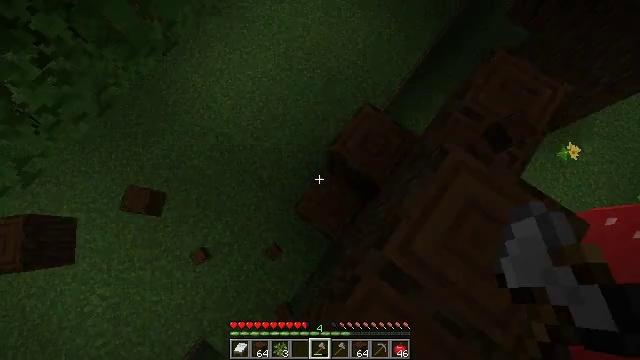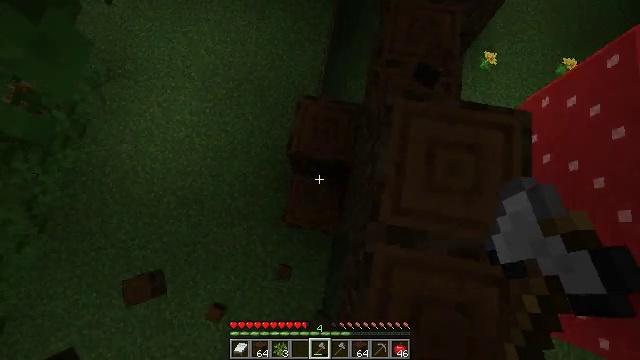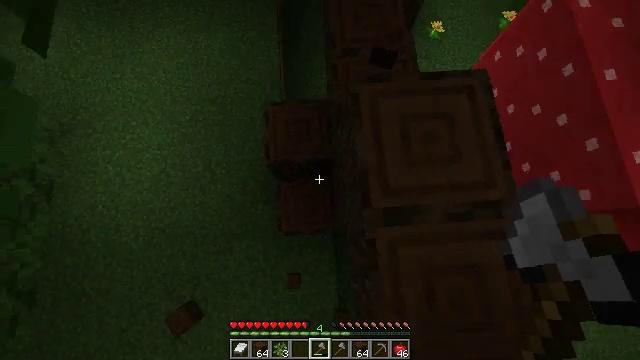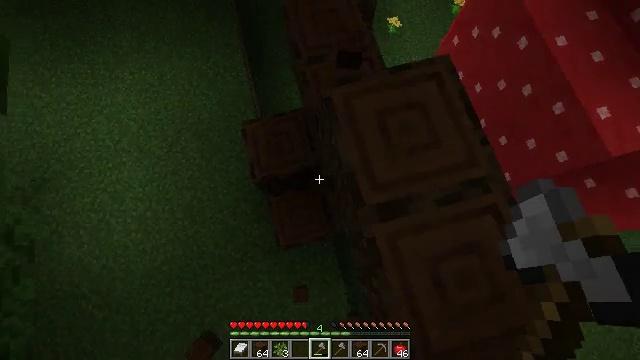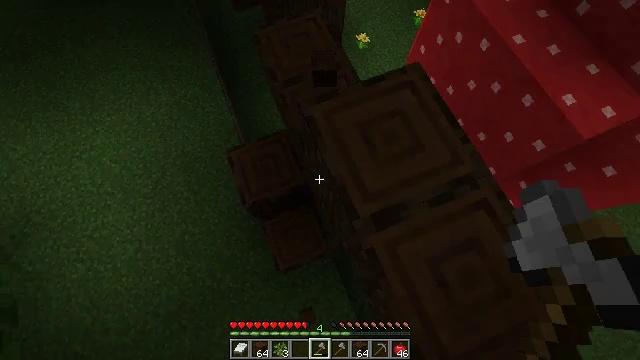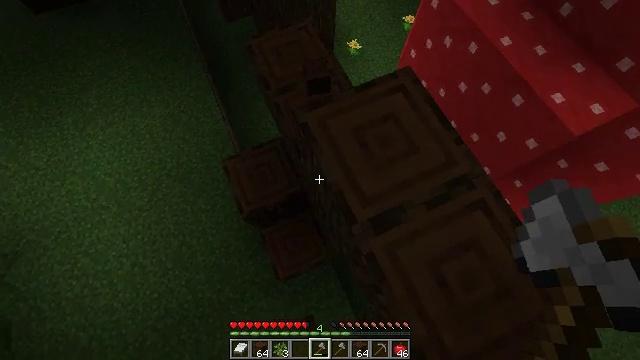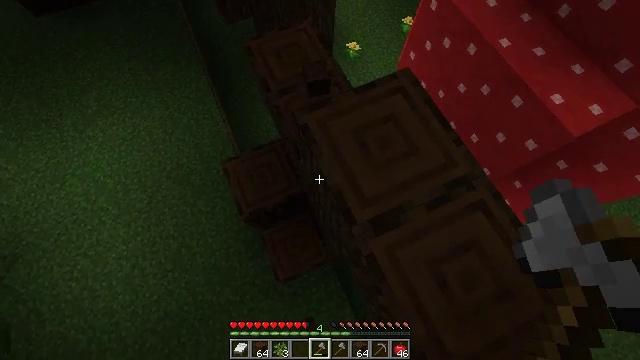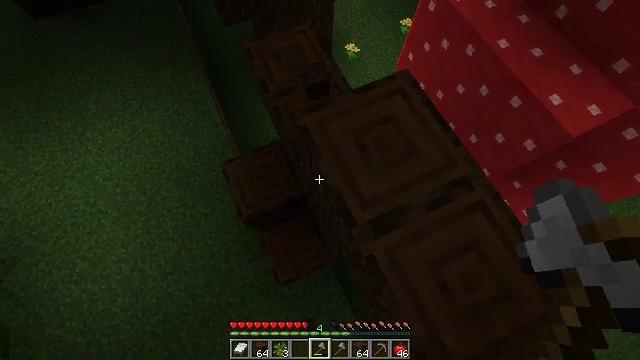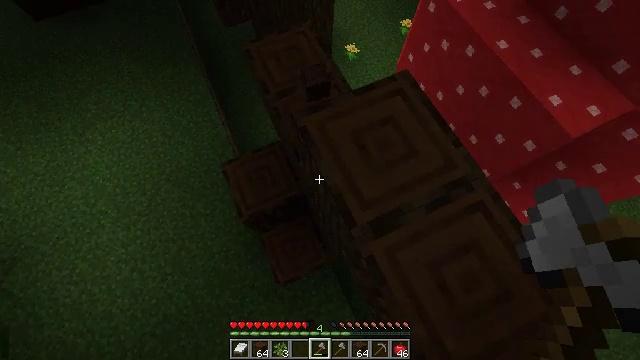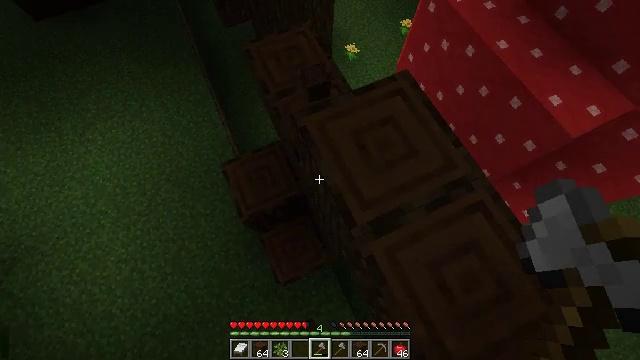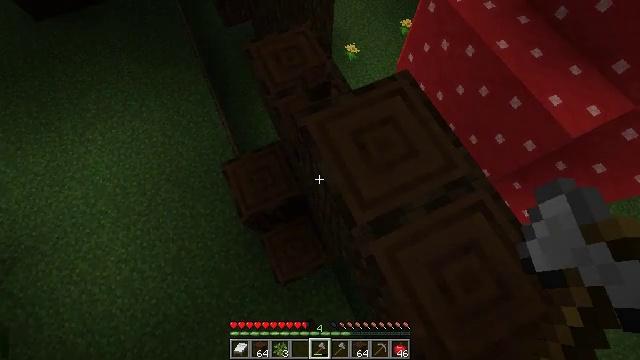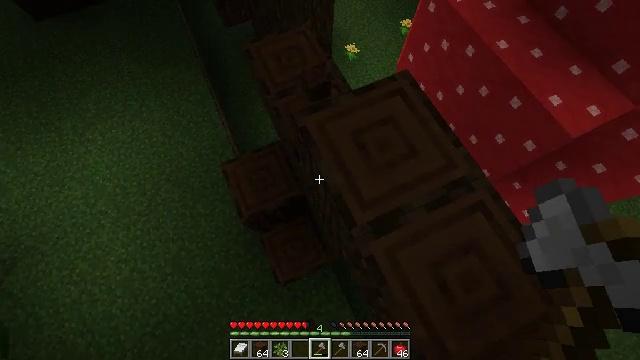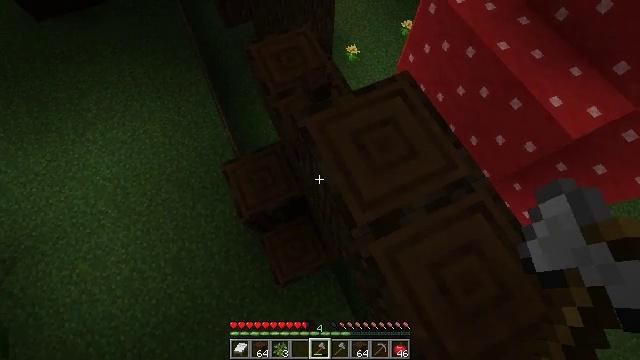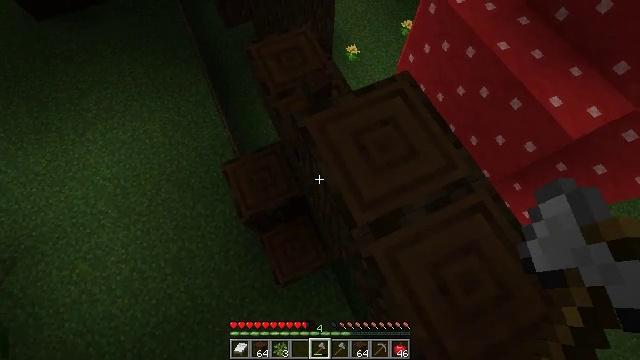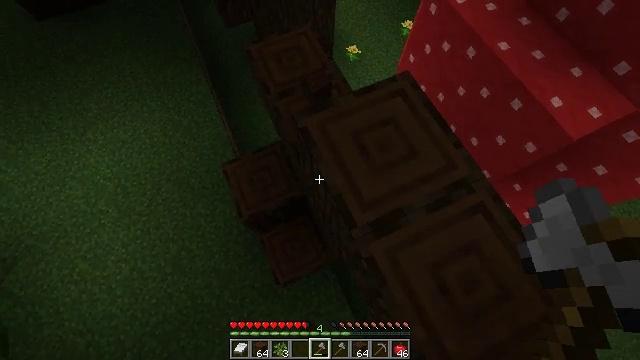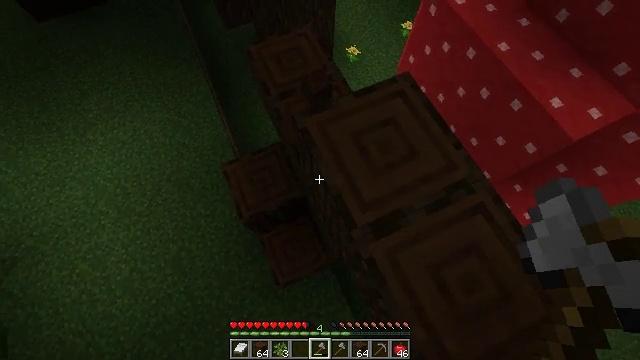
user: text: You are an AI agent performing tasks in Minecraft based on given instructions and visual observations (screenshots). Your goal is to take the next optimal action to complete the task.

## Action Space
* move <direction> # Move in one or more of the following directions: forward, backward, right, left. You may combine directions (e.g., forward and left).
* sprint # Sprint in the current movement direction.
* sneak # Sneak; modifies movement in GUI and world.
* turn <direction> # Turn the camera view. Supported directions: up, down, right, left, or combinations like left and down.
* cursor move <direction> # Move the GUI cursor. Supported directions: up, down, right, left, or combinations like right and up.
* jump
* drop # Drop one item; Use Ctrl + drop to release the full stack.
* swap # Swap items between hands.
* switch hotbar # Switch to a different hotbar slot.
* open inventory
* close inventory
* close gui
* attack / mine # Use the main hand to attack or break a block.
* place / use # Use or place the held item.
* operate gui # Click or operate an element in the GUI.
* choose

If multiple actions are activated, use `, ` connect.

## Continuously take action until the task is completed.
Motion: motion action
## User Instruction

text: Chop down the dark oak log.
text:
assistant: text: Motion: turn right
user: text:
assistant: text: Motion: turn right
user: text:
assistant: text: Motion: turn right and up
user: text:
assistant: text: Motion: turn right and up
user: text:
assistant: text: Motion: turn right and up
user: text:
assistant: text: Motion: no_op
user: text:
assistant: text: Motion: no_op
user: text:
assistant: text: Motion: no_op
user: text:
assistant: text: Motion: no_op
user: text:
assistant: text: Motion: no_op
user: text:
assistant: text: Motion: no_op
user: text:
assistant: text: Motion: no_op
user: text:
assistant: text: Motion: no_op
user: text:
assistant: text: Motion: no_op
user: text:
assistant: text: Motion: no_op
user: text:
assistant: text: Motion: no_op
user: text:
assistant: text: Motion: turn left and up
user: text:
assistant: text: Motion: turn left and up
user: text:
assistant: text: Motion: turn up
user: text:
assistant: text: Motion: no_op
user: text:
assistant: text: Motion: no_op
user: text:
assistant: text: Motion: no_op
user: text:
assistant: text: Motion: turn right
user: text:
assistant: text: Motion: no_op
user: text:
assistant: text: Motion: turn left
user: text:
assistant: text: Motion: no_op
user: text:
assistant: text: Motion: turn right
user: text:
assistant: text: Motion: no_op
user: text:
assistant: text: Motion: no_op
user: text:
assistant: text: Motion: no_op